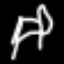
Label: chair